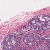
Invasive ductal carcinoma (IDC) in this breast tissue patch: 0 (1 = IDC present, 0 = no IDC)